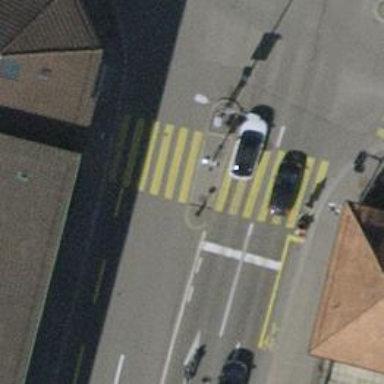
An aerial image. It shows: Road with traffic signals and zebra crossing with traffic signals.